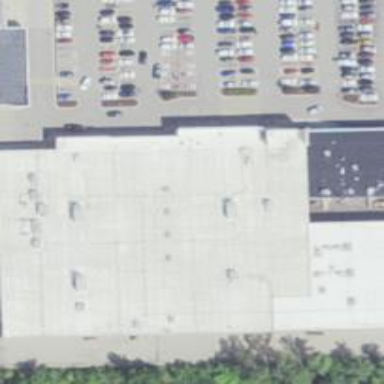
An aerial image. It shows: Department store building.